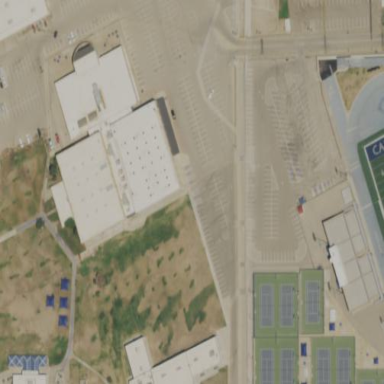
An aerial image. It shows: School building with sports center. The sports center includes basketball court.